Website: bh-photo
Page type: customer-info-address
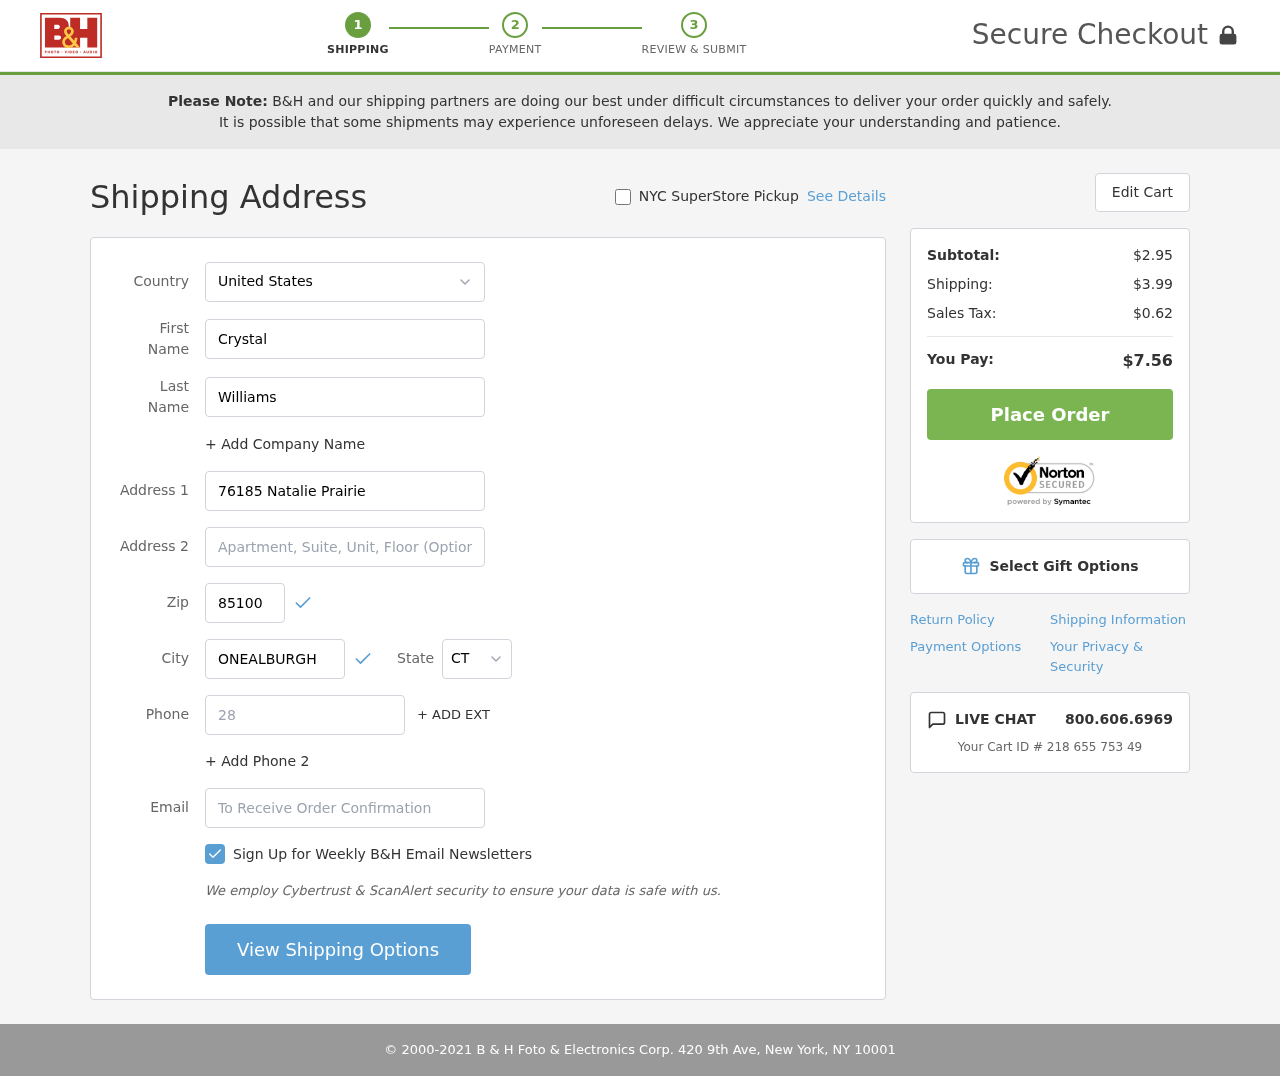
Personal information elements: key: PII_CITY
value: Onealburgh
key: PII_COUNTRY
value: United States
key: PII_EMAIL
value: crystalwilliams@yahoo.com
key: PII_FIRSTNAME
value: Crystal
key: PII_LASTNAME
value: Williams
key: PII_PHONE
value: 2866725995
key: PII_POSTCODE
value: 85100
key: PII_STATE_ABBR
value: CT
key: PII_STREET
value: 76185 Natalie Prairie
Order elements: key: ORDER_SUBTOTAL
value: $2.95
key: ORDER_SHIPPING_COST
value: $3.99
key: ORDER_TAX
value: $0.62
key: ORDER_TOTAL
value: $7.56
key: ORDER_ID
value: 218 655 753 49